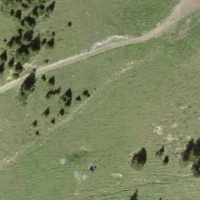
EUNIS habitat code: 26
Species observed at this site:
Campanula glomerata